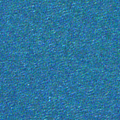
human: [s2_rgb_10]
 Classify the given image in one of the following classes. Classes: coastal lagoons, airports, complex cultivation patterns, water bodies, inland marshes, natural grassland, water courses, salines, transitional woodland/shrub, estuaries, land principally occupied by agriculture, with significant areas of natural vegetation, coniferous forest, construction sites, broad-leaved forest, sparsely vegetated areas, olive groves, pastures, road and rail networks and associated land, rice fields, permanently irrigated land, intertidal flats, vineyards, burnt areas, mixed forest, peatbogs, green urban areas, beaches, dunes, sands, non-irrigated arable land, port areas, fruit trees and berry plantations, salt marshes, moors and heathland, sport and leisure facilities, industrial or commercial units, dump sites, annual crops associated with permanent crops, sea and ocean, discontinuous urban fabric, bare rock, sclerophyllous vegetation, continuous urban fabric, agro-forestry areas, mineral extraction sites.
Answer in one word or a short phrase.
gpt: sea and ocean